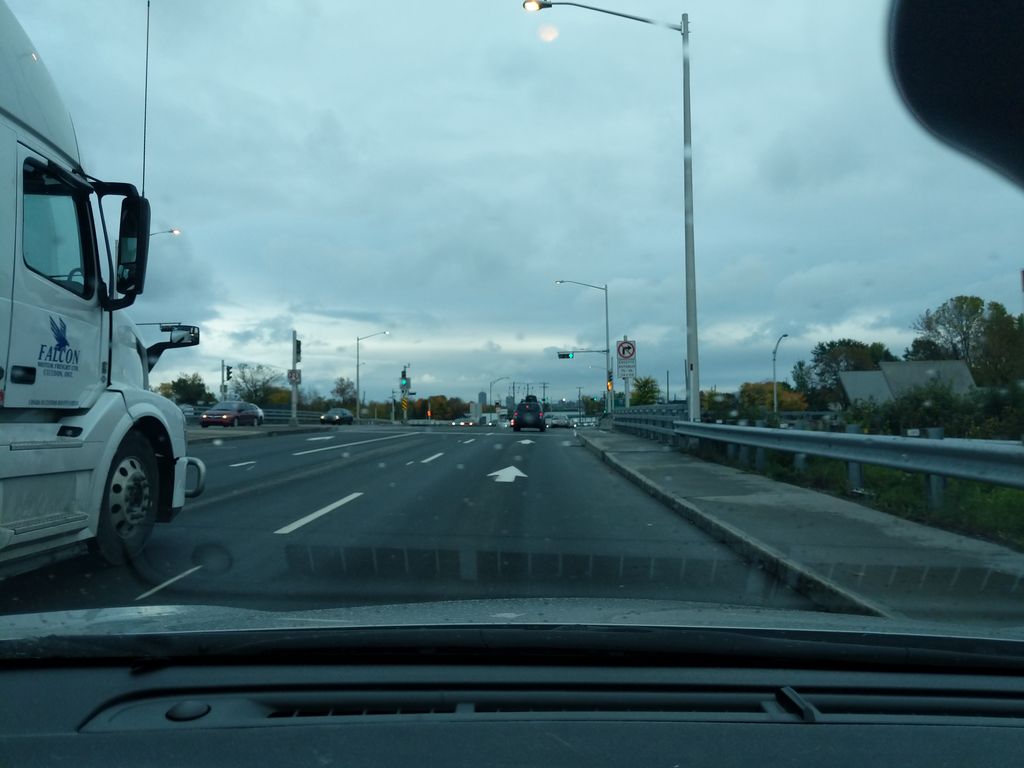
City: quebec_city